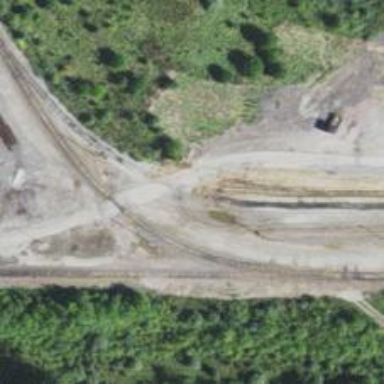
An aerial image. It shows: Railway spur service.